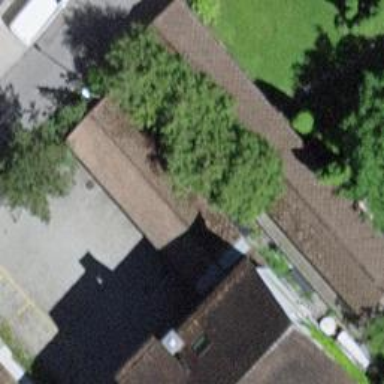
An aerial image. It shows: View of roof of building.